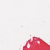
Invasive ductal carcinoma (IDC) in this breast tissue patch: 0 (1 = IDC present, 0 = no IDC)